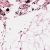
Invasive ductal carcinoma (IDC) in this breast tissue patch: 0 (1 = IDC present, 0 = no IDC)